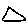
Label: triangle